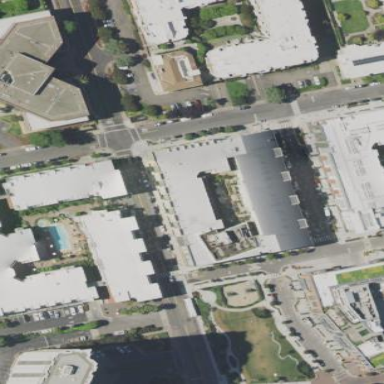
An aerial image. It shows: Part of building with flat white roof.